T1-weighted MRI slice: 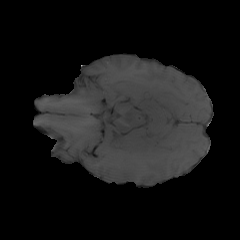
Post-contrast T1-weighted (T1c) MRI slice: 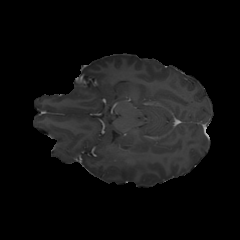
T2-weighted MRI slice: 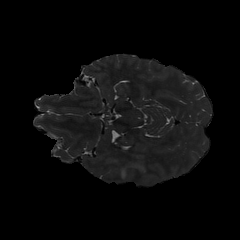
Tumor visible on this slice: yes